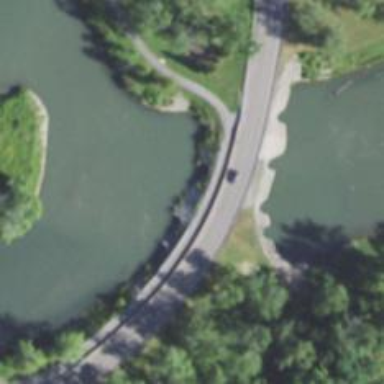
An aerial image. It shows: Culvert tunnel.